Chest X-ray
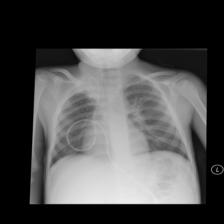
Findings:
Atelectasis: positive
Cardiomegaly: negative
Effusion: negative
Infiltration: negative
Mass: negative
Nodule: negative
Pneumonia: negative
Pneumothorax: negative
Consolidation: negative
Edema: negative
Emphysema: negative
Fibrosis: negative
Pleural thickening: positive
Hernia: negative